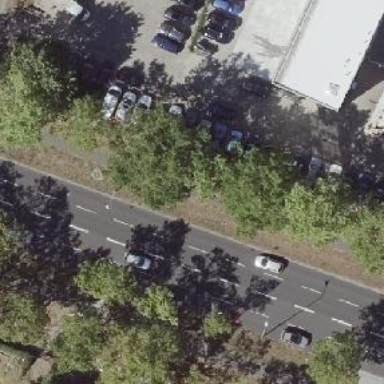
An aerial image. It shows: Tree-lined avenue.